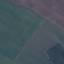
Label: Pasture